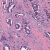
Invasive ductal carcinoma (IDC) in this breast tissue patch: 1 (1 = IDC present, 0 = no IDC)